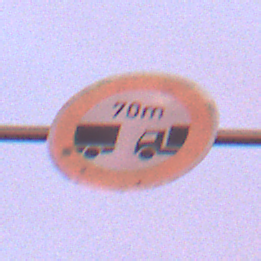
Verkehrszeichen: VerbotUnterschreitenMindestabstand
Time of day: SunriseSunset
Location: Outdoor (Urban)
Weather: PartlyCloudy
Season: NotSpecified
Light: Natural